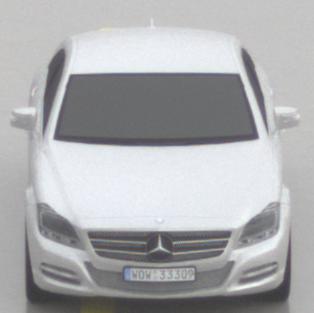
Make: Mercedes-Benz
Model: CLS Coupé 350
Detailed model: CLS-Class (218) Coupé
Model produced from: 2011/01
Model produced until: 2014/07
Doors: 4
Color: white
Road condition: wet road
Daytime: morning or afternoon
Contrast: low contrast